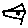
Label: house